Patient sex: F
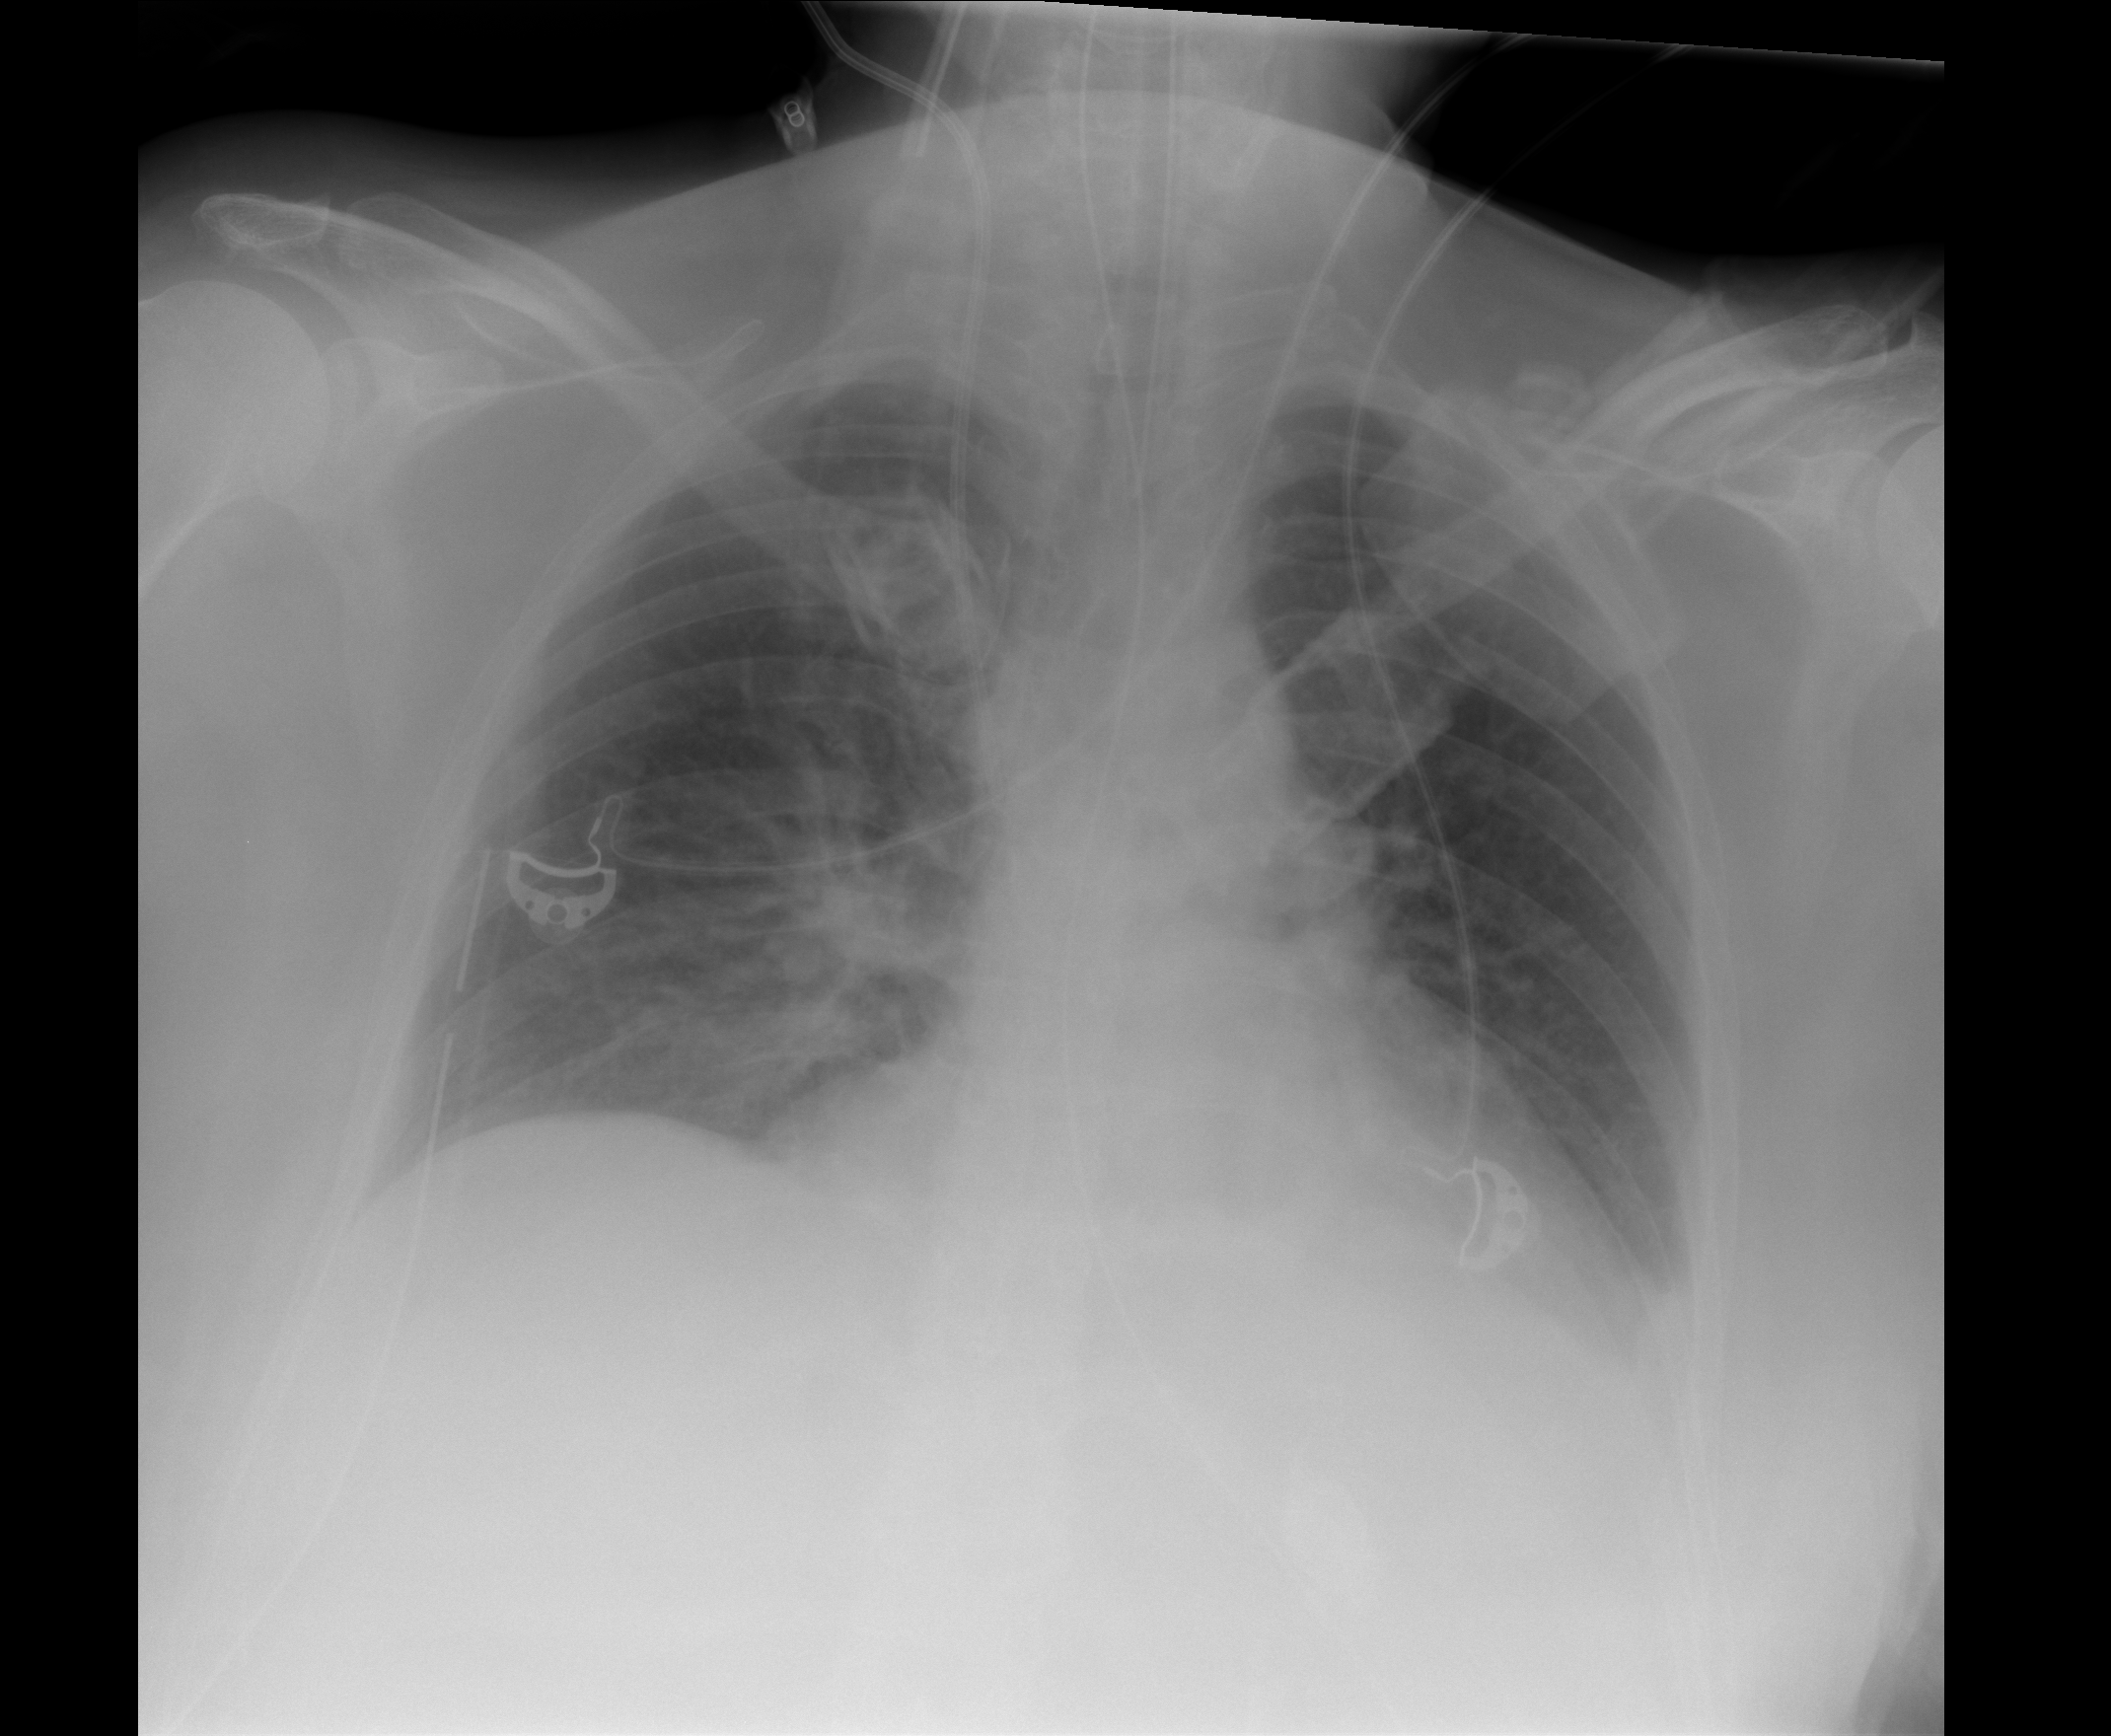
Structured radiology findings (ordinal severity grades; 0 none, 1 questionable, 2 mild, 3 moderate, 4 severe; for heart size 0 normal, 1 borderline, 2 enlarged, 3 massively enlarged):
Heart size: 1
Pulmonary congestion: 0
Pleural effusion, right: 0
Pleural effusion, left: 1
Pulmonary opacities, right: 0
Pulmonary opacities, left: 0
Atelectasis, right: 0
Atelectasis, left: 1